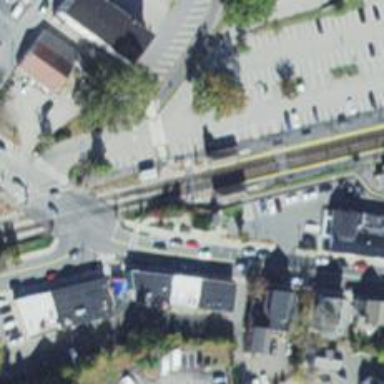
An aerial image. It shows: Unmarked railway crossing.